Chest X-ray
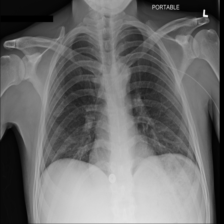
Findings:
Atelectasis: negative
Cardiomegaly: negative
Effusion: negative
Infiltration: negative
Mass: negative
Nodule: negative
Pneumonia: negative
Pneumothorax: negative
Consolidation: negative
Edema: negative
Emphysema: negative
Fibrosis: negative
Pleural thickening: negative
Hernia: negative